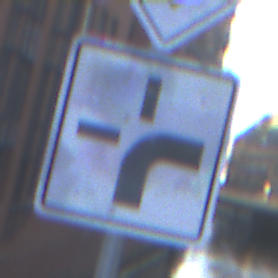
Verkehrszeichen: VerlaufVorfahrtsstrasse3
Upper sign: Vorfahrtsstrasse
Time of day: SunriseSunset
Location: Outdoor (Urban)
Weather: Clear
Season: NotSpecified
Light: Natural